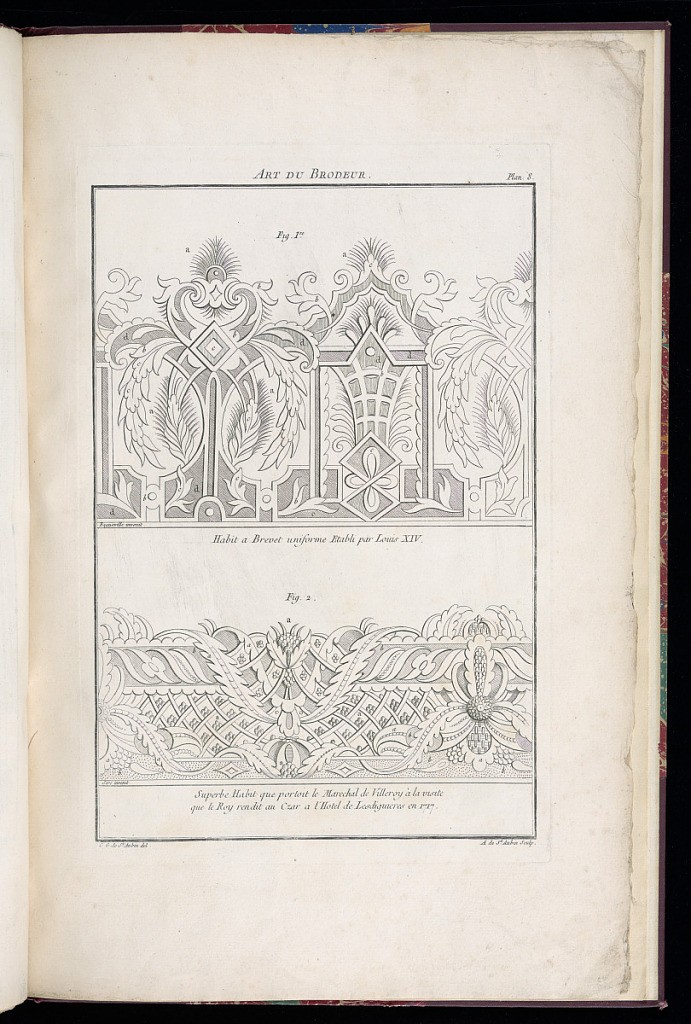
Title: ART DU BRODEUR
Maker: Charles-Germain de Saint-Aubin, French, 1721–1786
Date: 1770
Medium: Etching and engraving on laid paper
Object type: Print
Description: The eighth plate from a series of ten illustrating the tools and art of embroidery. Two details of ornamental embroidery from garments. The details are part of section or frieze of embroidery featuring flowers, foliage, and strapwork. The details within the designs are identified with letters and each one is labelled with a description of who it was worn by and for what occasion. Each design is signed. The designs are on a plain background within a double-lined border. The numbers and letters are referred to in the accompanying text, which is not included in this album. The plate is titled, signed, and numbered.